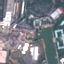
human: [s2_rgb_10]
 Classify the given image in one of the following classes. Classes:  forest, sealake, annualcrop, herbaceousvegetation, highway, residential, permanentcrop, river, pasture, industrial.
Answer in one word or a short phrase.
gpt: Industrial